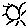
Label: sun